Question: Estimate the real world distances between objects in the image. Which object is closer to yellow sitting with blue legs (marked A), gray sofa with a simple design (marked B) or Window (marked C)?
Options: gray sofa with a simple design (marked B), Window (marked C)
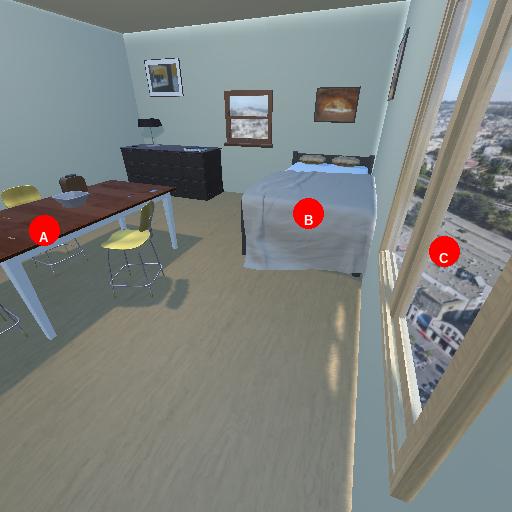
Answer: gray sofa with a simple design (marked B)